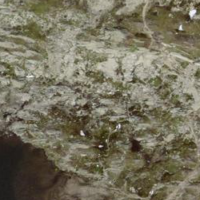
EUNIS habitat code: 31
Species observed at this site:
Oenanthe oenanthe
Montifringilla nivalis